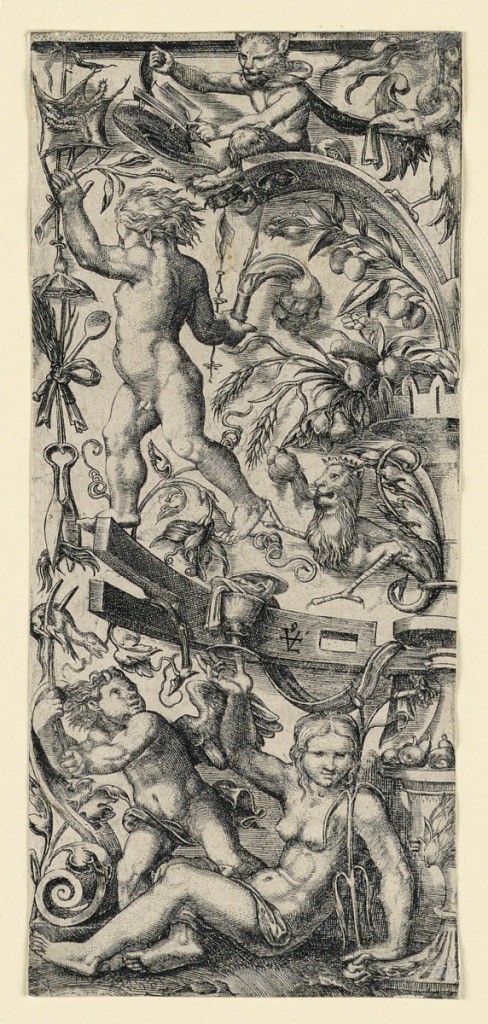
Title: Ornamental Design
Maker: Johann Ladenspelder, German, 1515 - ca. 1580
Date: ca. 1550
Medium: Engraving on paper
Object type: Print
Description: Vertical rectangle showing a dense grotesque scene with figures with fantastic anthropomorphic figures, flora and fauna.